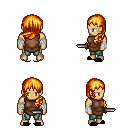
a pixel art fantasy rpg character, male body template, human, tanned skin, brown tunic, teal pants, light blonde left-swept hairstyle, white cloth bandages, black slippers, dagger, four views (front, back, left, right), 2x2 character sprite sheet, small pixel art, hard edges, no anti-aliasing